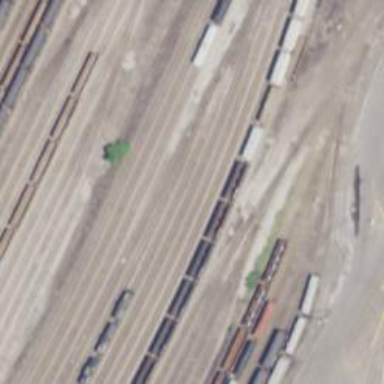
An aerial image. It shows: Railway spur service.